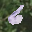
Label: 6